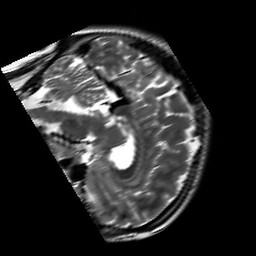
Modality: T2w
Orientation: sagittal
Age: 21
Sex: female
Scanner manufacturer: siemens
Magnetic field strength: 3 T
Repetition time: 7 s
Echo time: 0.09 s